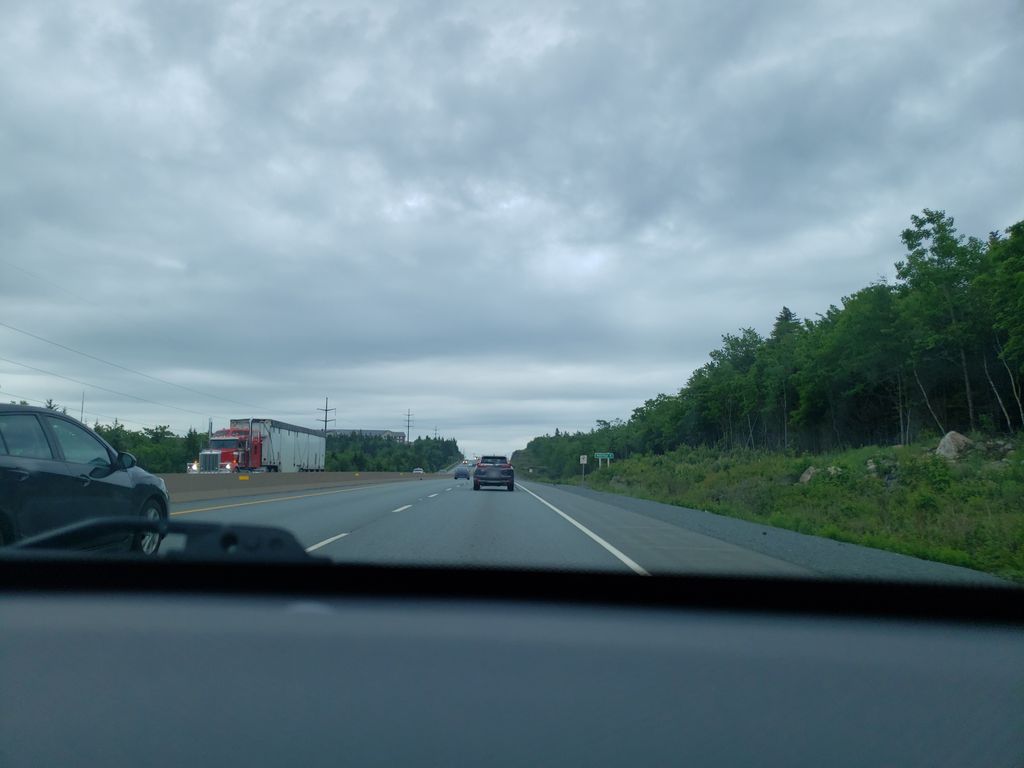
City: halifax